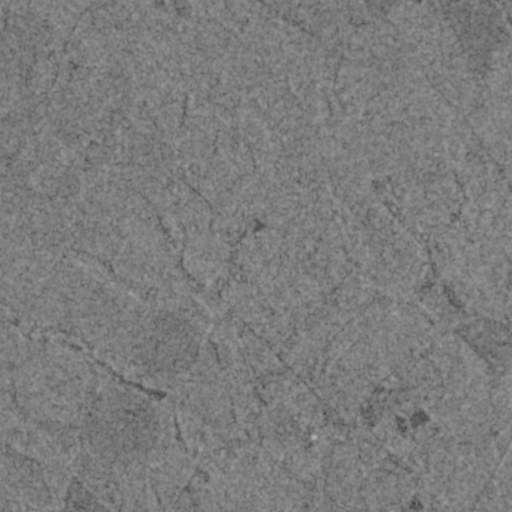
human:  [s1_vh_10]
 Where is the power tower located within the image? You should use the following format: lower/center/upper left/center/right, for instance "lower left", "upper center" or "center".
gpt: The power tower is located in the lower right of the image.
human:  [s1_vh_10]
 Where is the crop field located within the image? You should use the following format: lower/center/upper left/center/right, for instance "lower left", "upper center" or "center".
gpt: There is no crop field in the image.

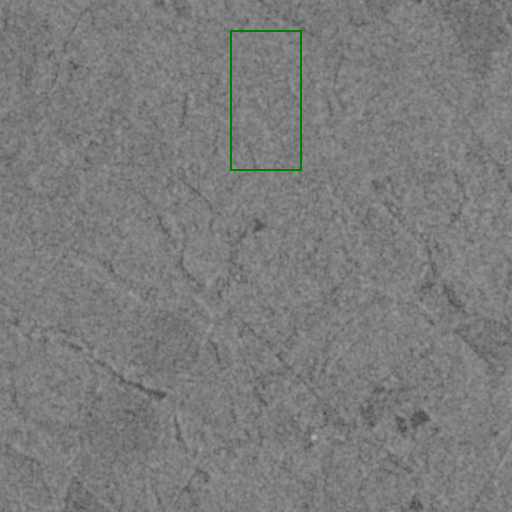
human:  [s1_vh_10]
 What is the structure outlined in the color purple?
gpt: There is no purple outline.
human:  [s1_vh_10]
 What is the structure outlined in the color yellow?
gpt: There is no structure outlined in yellow.